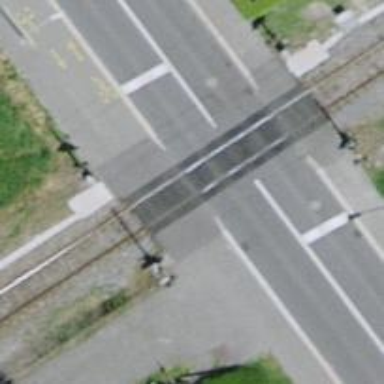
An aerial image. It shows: Level railway crossing with flashing lights. The barrier at the crossing is of the double half type.